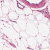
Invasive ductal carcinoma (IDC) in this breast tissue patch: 0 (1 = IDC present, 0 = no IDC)